Interaction volume radius: 5 \u00c5
Interaction volume height: 20 \u00c5
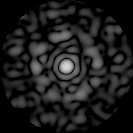
Disorder parameter: 0.7702